Question: sorry if my question sounds very amateurish..
Actually I have a set of plots in 2d form
Let X=(x1,x2...xn) be a set of similar plots obtained
'''
Y=(y1,y2...yn) be a set of plots similar
'''

Intuitively i can see that all plots of X 'look similar' But how do i find the similarity between scores between 2 plots and prove that they have a high similarity score..??
I am using the R language... Can somebody help..??Thanks
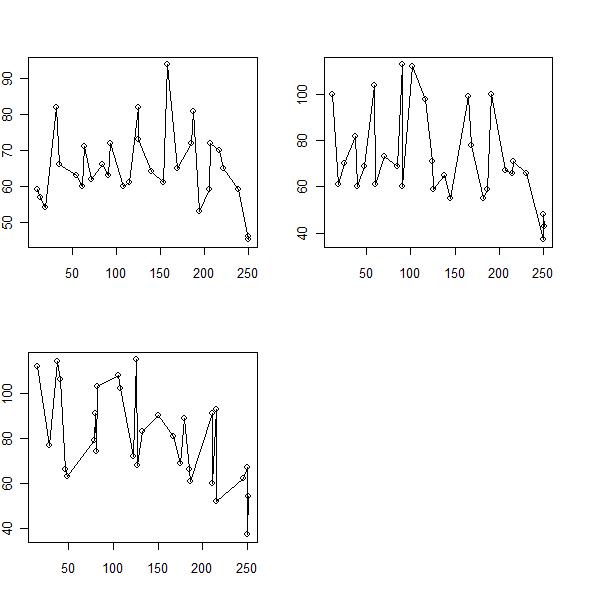
Answer: It seems that you are thinking of the case in which both plots have a value at any given position. Maybe this method will work:
For each index i, calculate (xi-yi)^2.
Sum over all i.
Divide by n.
This just calculates the average difference between points in the plot, so 0 would be exactly the same, while larger values mean less similarity. Statistically, there's probably a more accurately method, but this is a good estimate for sure.